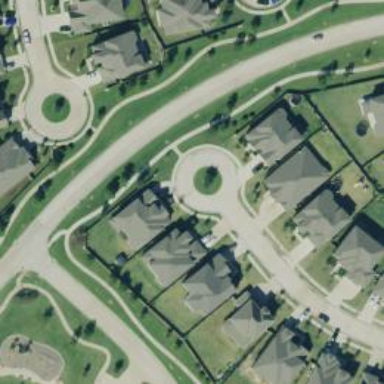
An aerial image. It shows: Turning loop on the road.